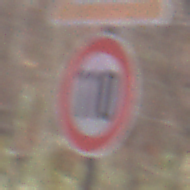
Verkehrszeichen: Geschwindigkeit110
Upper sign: SchleuderOderRutschgefahr
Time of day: Midday
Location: Outdoor (Nature)
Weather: Overcast
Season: Autumn
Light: Natural